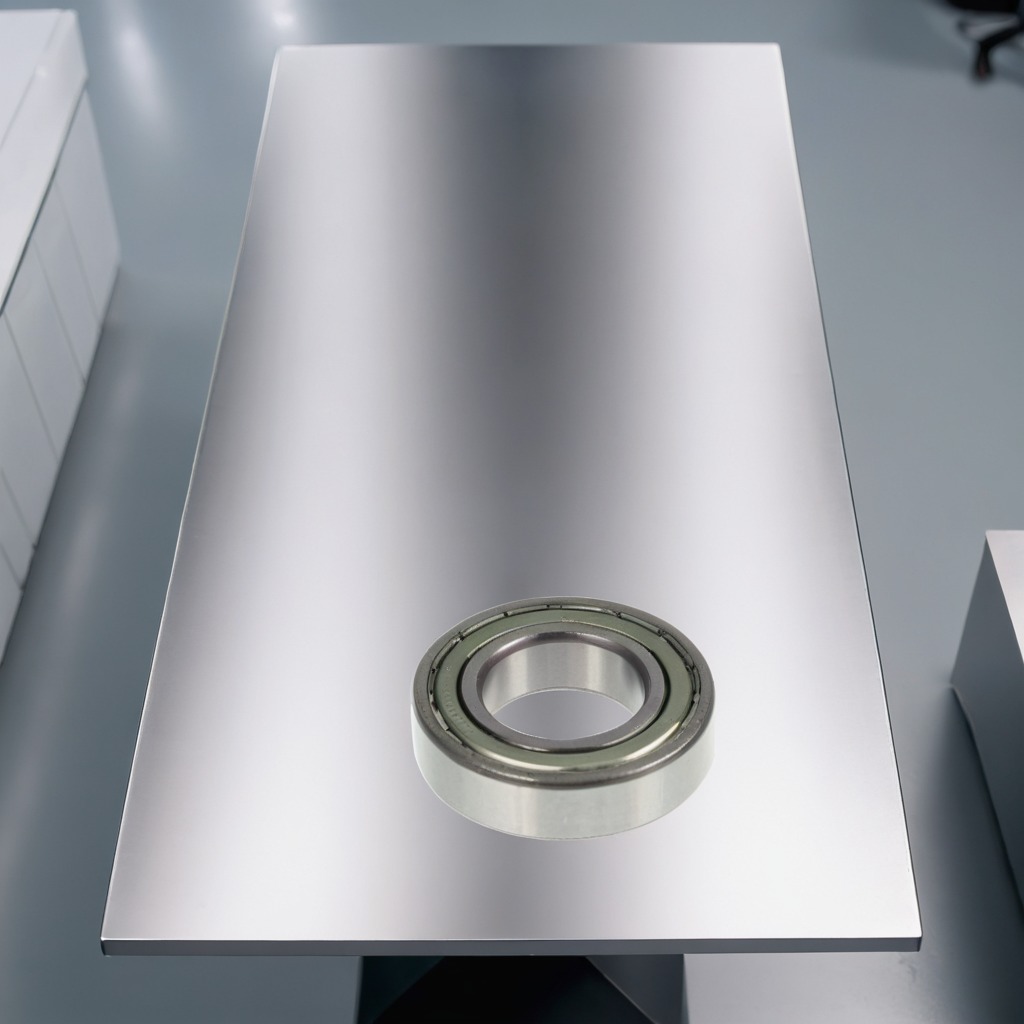
A metal ball bearing is lying on the stainless steel table.